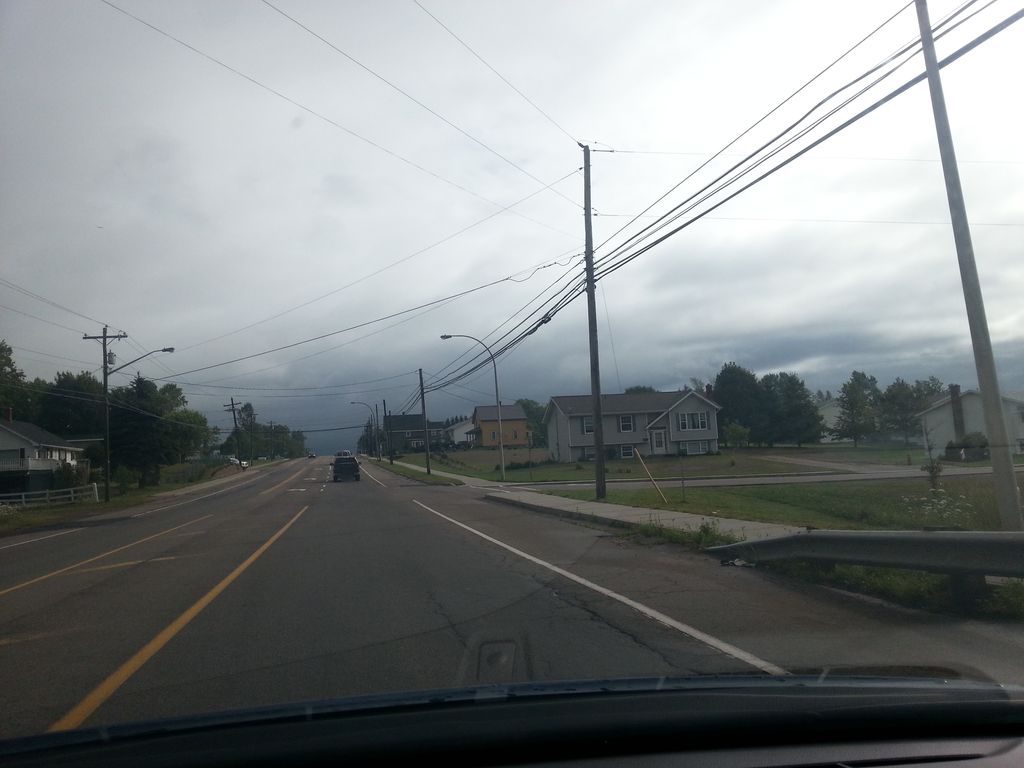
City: charlottetown